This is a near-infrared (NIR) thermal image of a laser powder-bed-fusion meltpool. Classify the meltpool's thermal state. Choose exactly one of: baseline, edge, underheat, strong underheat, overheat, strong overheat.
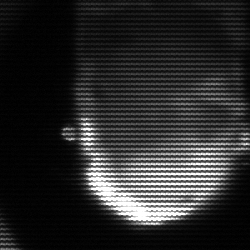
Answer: baseline